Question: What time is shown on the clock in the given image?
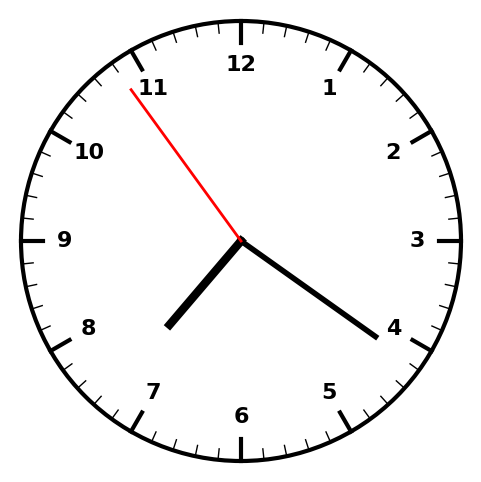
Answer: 07:20:54